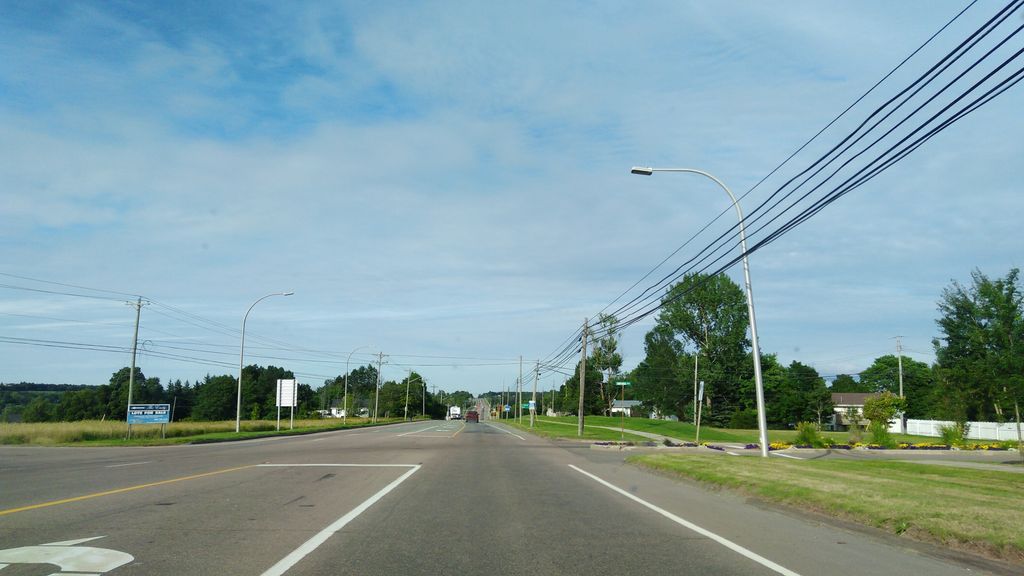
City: charlottetown